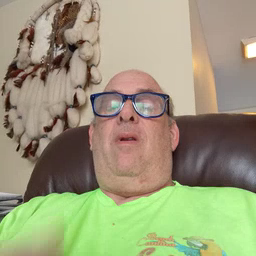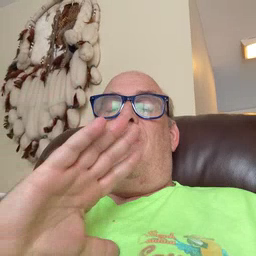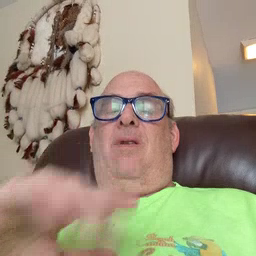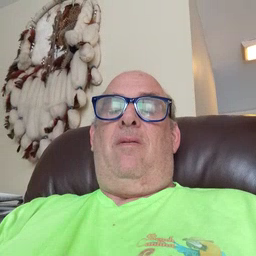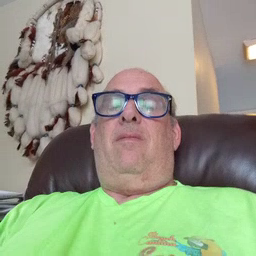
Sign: fine